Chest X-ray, AP view. Patient: 59 years old, sex F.
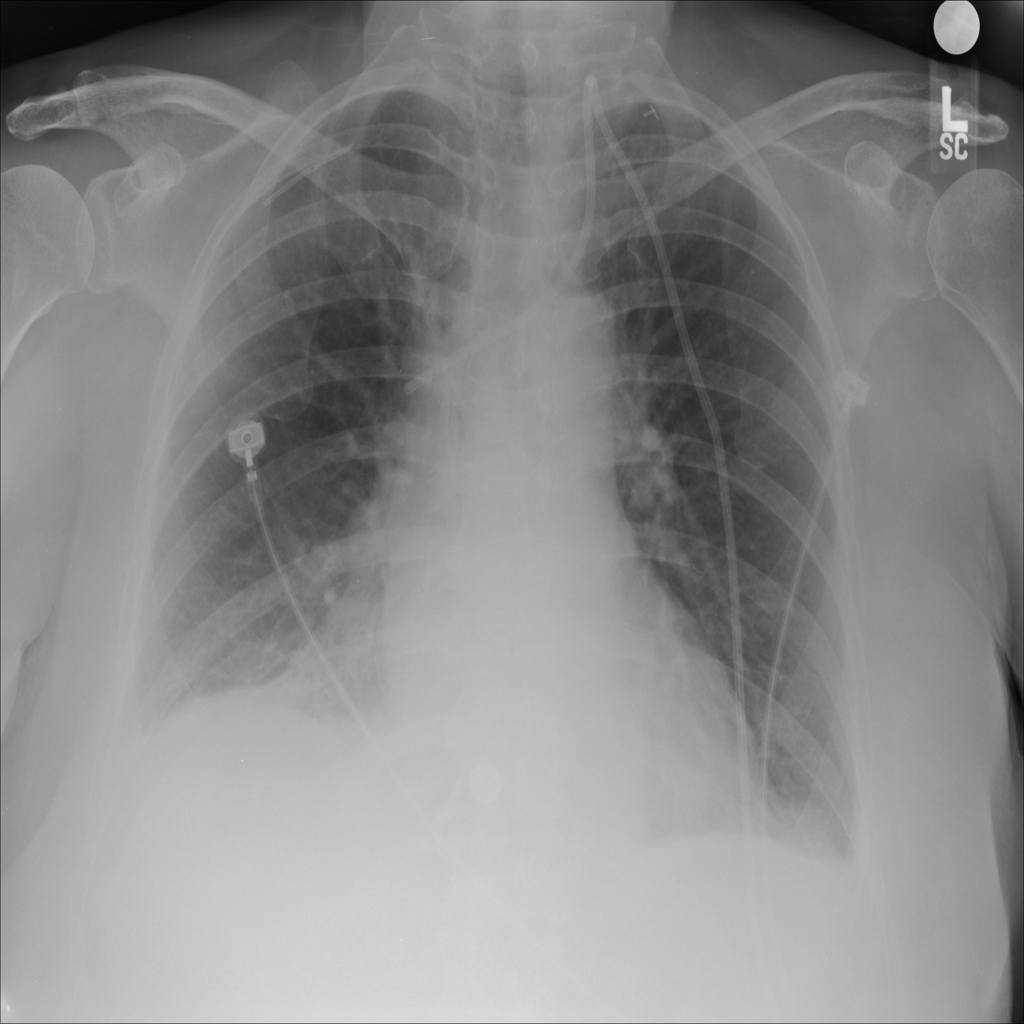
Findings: Atelectasis, Effusion, Infiltration